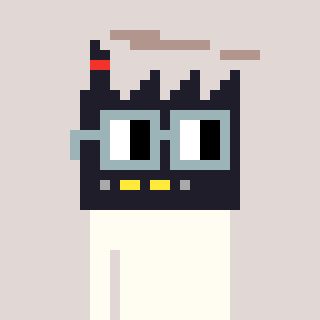
a pixel art character with square dark gray glasses, a factory-shaped head and a darkbrown-colored body on a warm background